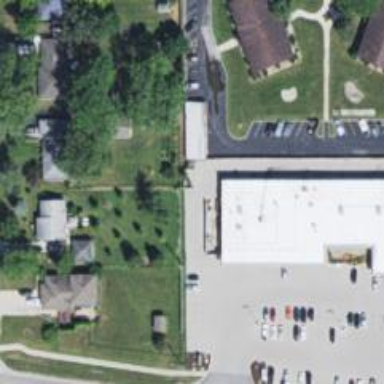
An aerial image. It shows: Veterinary facility.